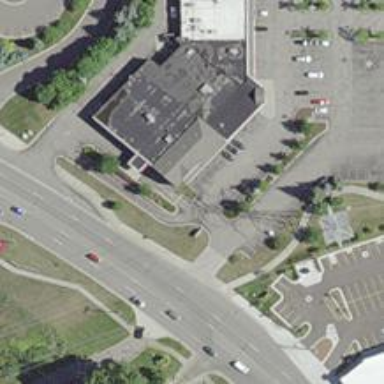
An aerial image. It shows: Pharmacy providing healthcare services.